Field crop: maize
Growth stage: 2
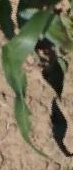
Species: maize